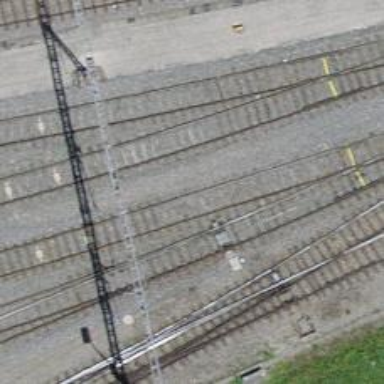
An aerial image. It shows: Railway switch.